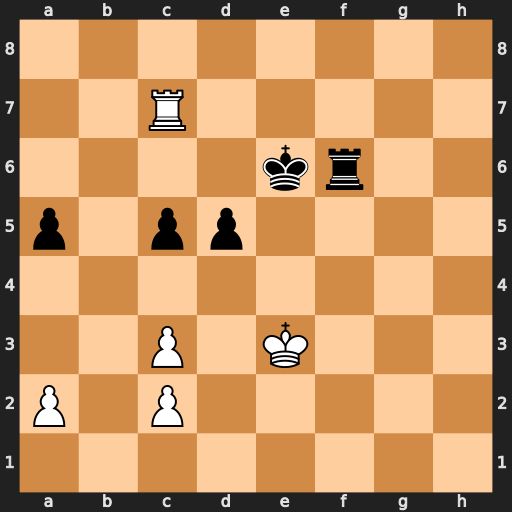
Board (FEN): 8/2R5/4kr2/p1pp4/8/2P1K3/P1P5/8
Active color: w
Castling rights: -
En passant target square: -
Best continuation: Rc6+ Ke5 Rxf6 Kxf6 c4